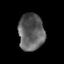
Tissue: prostate
Cell type: T cells
Senescence score: 0.2971
Nuclear area (px): 928
Mean DAPI intensity: 94.091